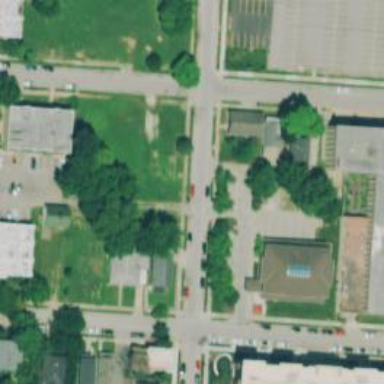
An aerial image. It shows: Alley classified as service road.